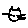
Label: cat